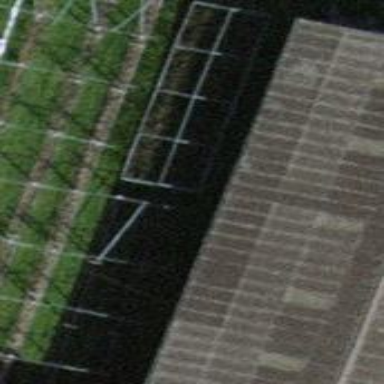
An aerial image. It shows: Greenhouse.